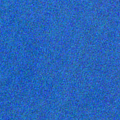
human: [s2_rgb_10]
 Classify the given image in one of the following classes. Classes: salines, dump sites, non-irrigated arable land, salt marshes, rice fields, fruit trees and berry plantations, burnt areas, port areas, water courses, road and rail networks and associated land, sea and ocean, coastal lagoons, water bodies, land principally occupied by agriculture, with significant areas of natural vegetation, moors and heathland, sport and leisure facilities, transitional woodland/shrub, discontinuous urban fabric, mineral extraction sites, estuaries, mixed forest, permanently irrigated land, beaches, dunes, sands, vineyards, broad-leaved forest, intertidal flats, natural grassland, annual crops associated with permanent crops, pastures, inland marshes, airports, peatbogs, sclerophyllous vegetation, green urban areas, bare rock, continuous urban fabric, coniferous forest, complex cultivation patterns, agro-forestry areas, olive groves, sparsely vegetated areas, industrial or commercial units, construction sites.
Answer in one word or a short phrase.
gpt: sea and ocean